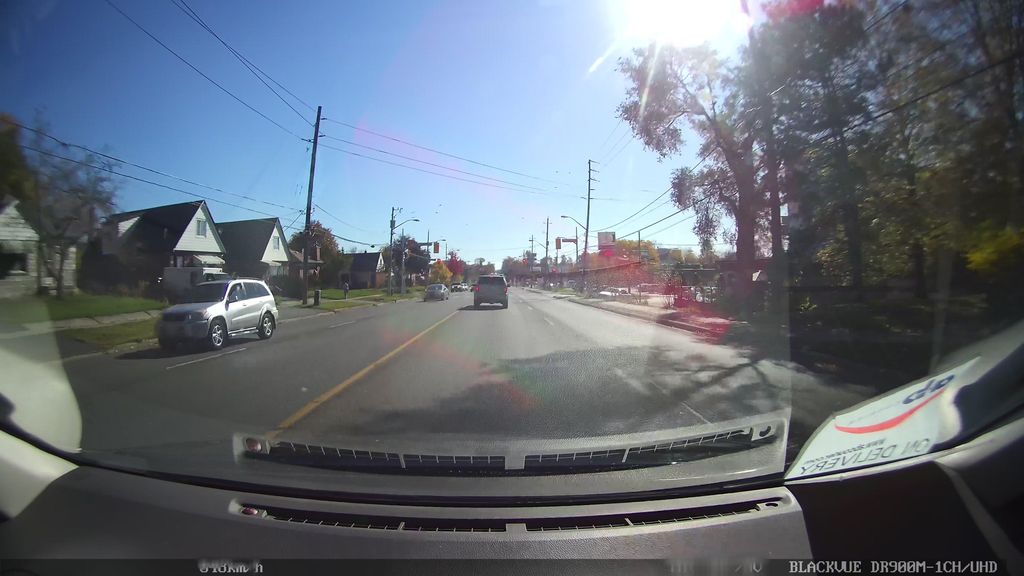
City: toronto